Field crop: tomato
Growth stage: 1
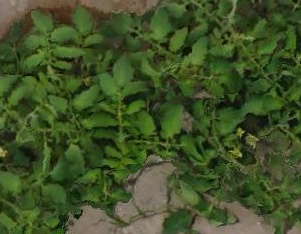
Species: tomato